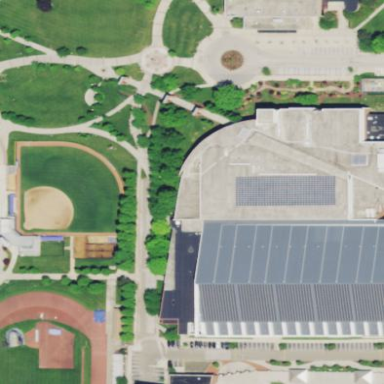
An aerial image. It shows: Building used as fitness center.